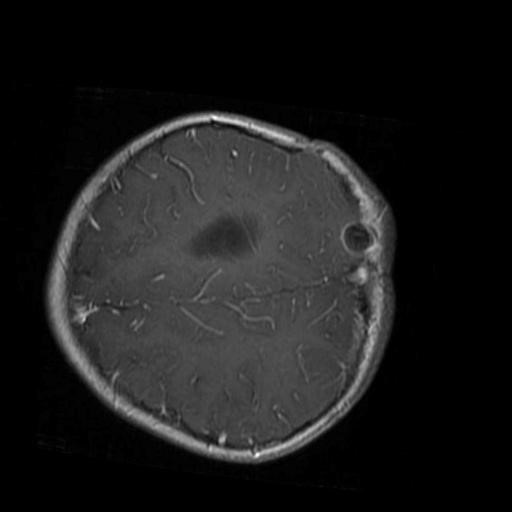
Label: brain_glioma